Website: home-depot
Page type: added-to-cart
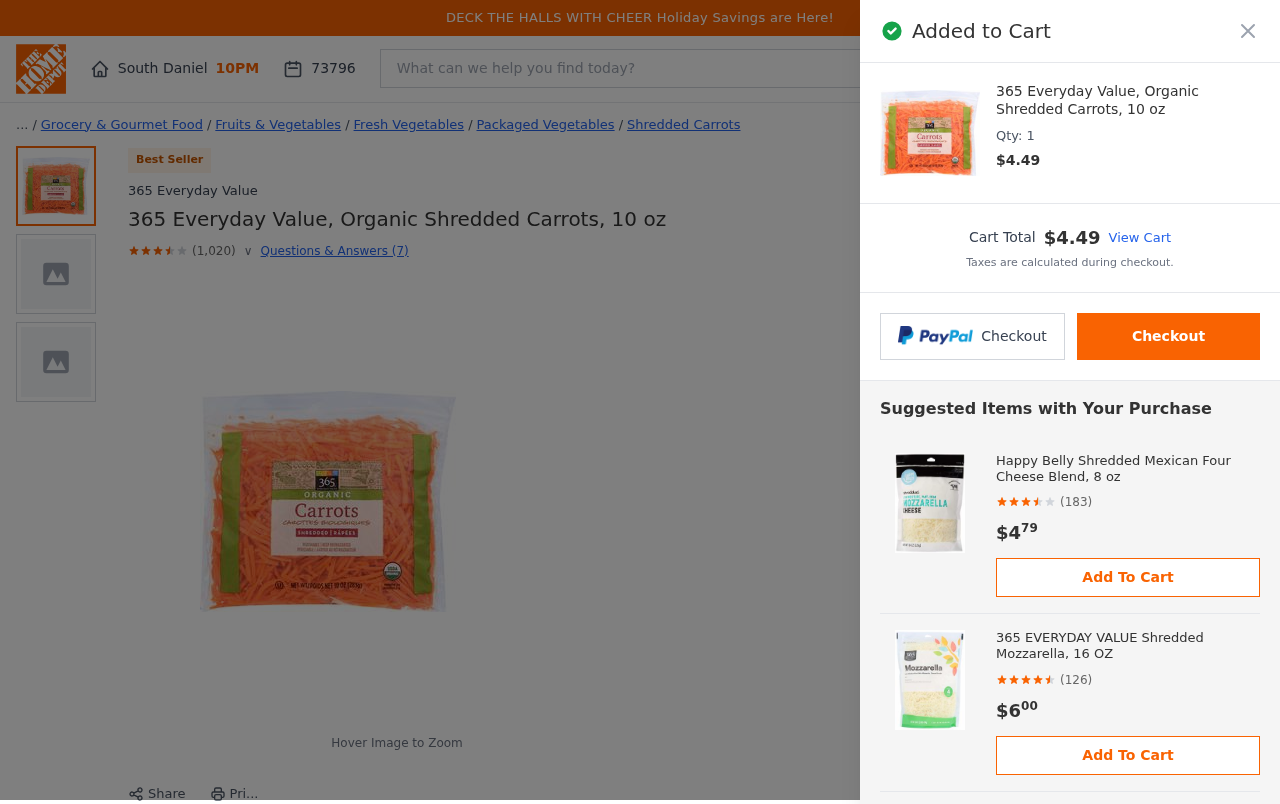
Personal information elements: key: PII_CITY
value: South Daniel
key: PII_POSTCODE
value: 73796
Product elements: key: PRODUCT1_BRAND
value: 365 Everyday Value
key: PRODUCT1_BREADCRUMB
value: Grocery & Gourmet Food
Fruits & Vegetables
Fresh Vegetables
Packaged Vegetables
Shredded Carrots
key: PRODUCT1_NAME
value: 365 Everyday Value, Organic Shredded Carrots, 10 oz
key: PRODUCT1_NUM_RATINGS
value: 1020
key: PRODUCT1_PRICE
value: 4.49
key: PRODUCT1_QUANTITY
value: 1
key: PRODUCT1_RATING
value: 3.8
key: PRODUCT2_NAME
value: Happy Belly Shredded Mexican Four Cheese Blend, 8 oz
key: PRODUCT2_NUM_RATINGS
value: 183
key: PRODUCT2_PRICE
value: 4.79
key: PRODUCT2_RATING
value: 3.8
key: PRODUCT3_NAME
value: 365 EVERYDAY VALUE Shredded Mozzarella, 16 OZ
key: PRODUCT3_NUM_RATINGS
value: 126
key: PRODUCT3_PRICE
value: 6
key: PRODUCT3_RATING
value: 4.5
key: PRODUCT4_NAME
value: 365 EVERYDAY VALUE Shredded Chicken And Bean Burrito, 6 OZ
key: PRODUCT4_PRICE
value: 2.99
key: PRODUCT5_NAME
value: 365 by Whole Foods Market, Shredded Cheese, 3 Cheese Blend, 5 Ounce (Packaging May Vary)
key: PRODUCT5_NUM_RATINGS
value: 438
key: PRODUCT5_PRICE
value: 4.99
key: PRODUCT5_RATING
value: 4.6
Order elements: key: ORDER_TOTAL
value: $4.49
Search elements: key: HEADER_SEARCH
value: What can we help you find today?